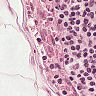
Metastatic tissue present: no